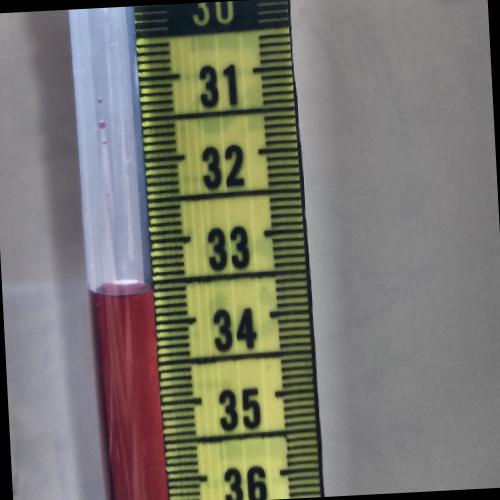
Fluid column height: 33.6 cm